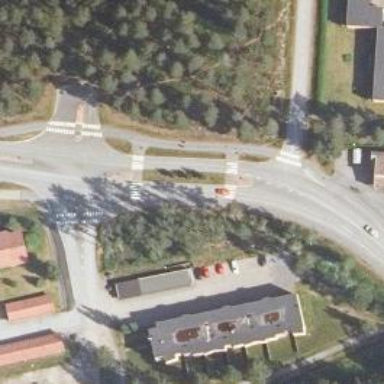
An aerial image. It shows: Marked crossing on the road.